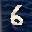
Label: 6